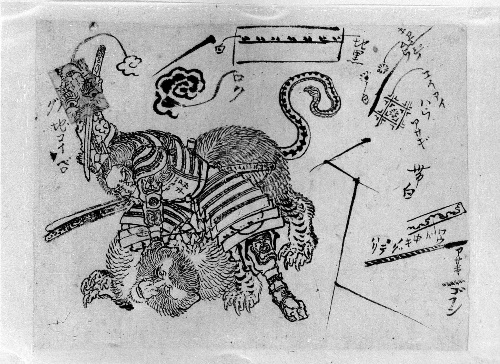
Artist: Katsushika Hokusai
Artist bio: Japanese, Tokyo (Edo) 1760–1849 Tokyo (Edo)
Date: 18th–19th century
Object type: Drawing
Classification: Paintings
Medium: Ink on paper
Culture: Japan
Period: Edo period (1615–1868)
Dimensions: 6 7/8 x 9 3/8 in. (17.5 x 23.8 cm)
Department: Asian Art
Credit line: Gift of Annette Young, in memory of her brother, Innis Young, 1956
Accession year: 1956
Repository: Metropolitan Museum of Art, New York, NY
Tags: Swords|Animals|Men